RGB frame:
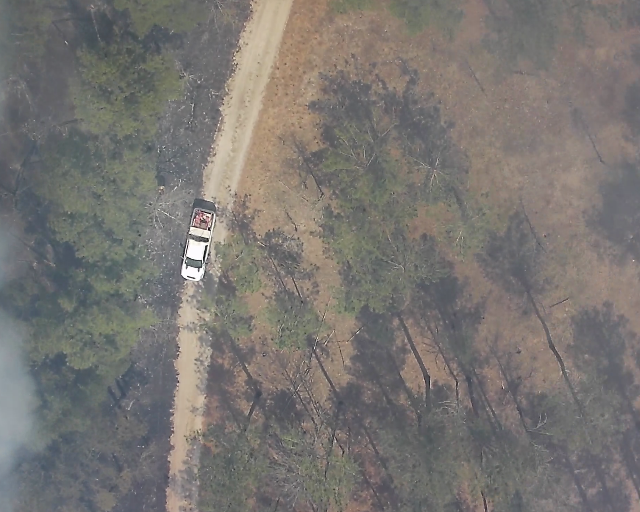
Thermal frame:
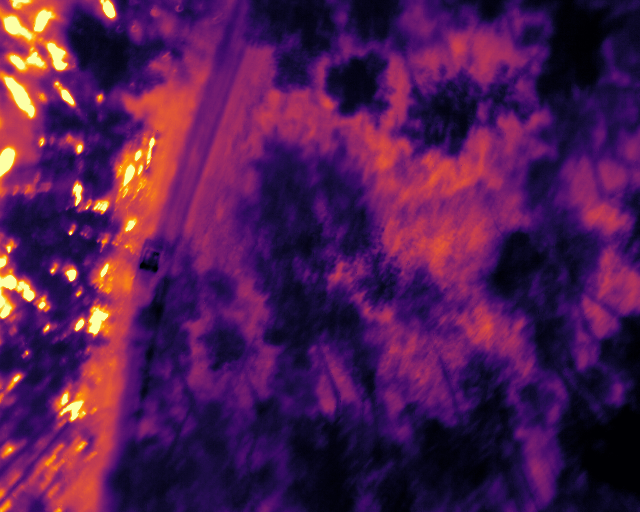
Captured: 2026-02-27 02:41:13
Pixels at or above 80 °C: 2038 (fraction of frame: 0.006219)